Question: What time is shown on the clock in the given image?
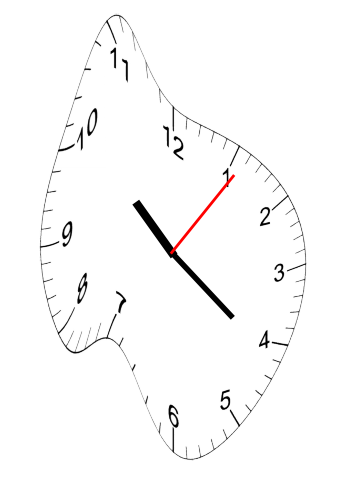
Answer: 10:21:06